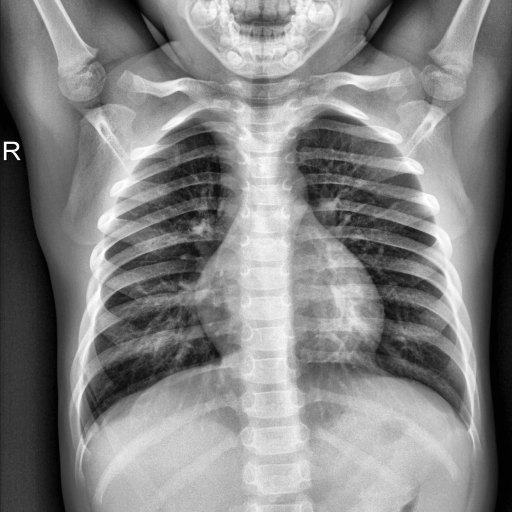
Finding: NORMAL